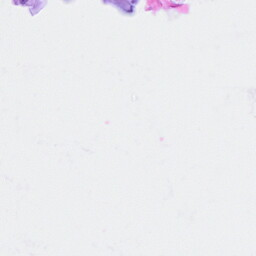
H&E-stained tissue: Breast